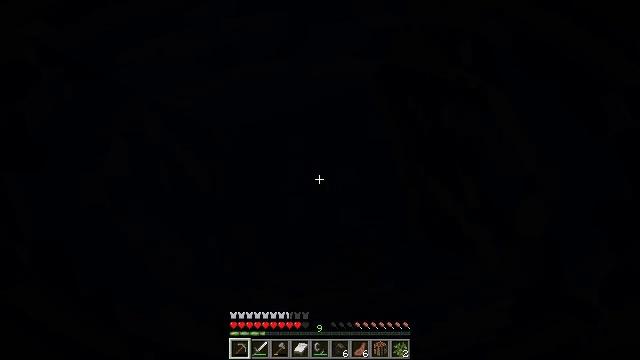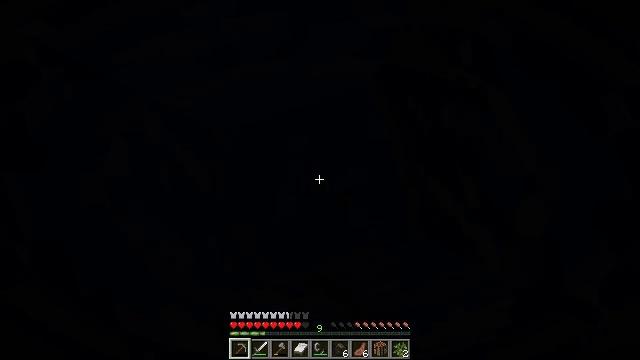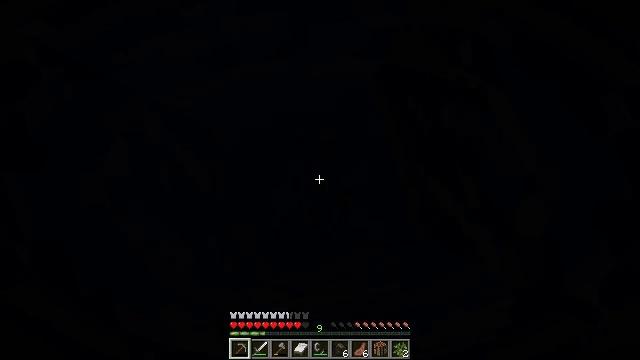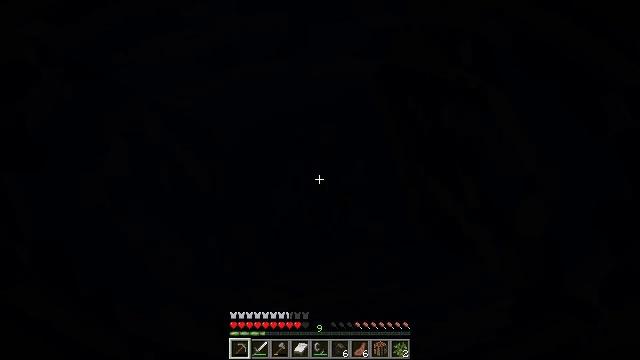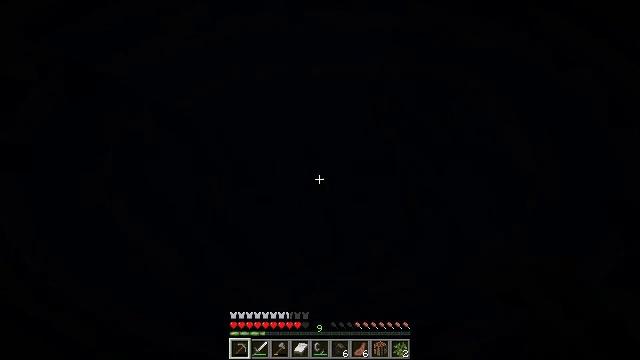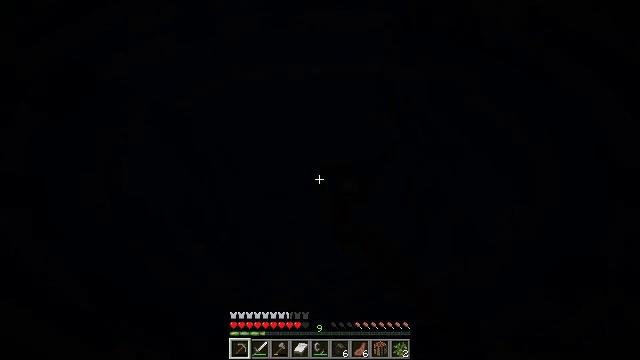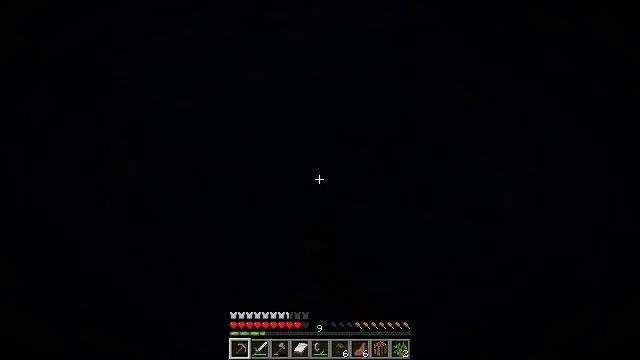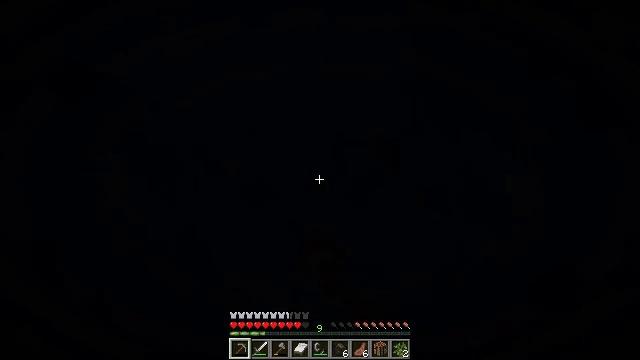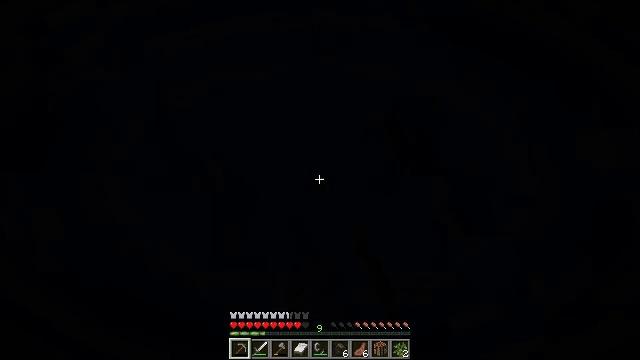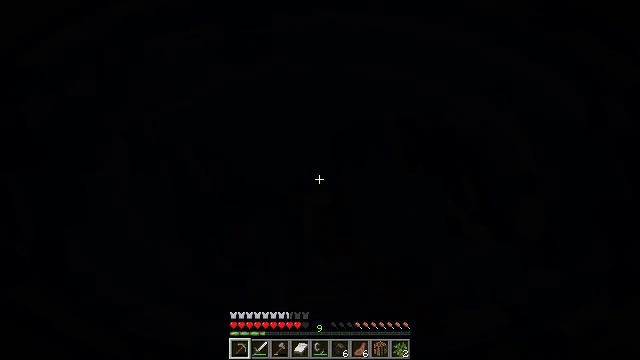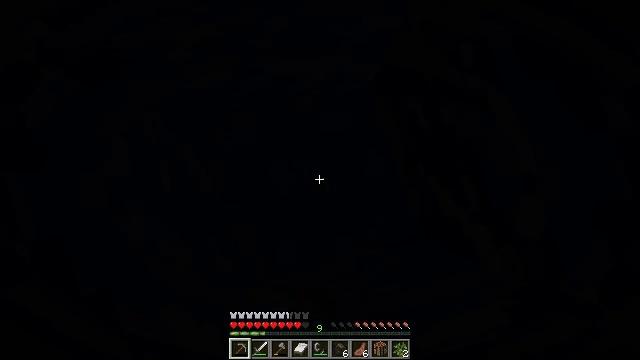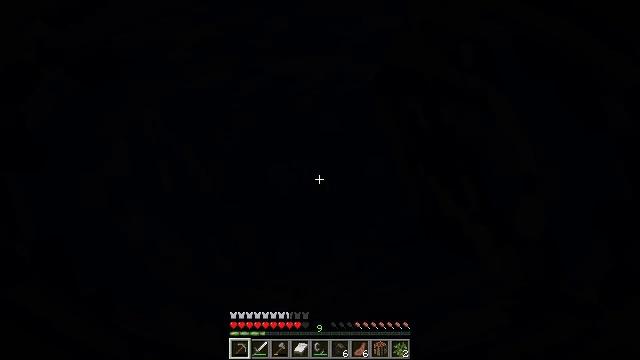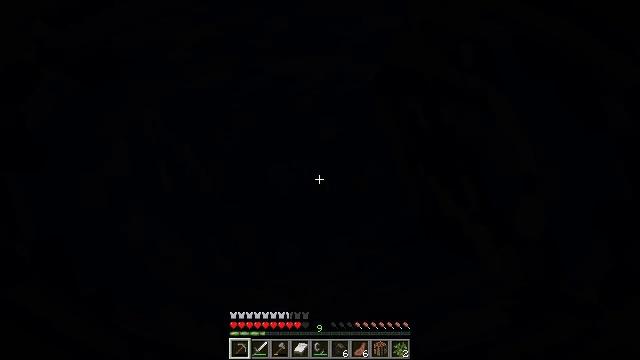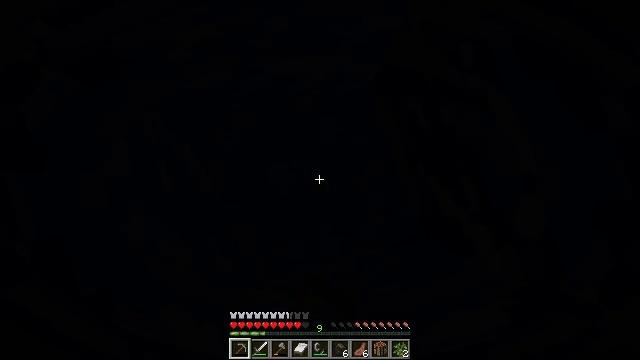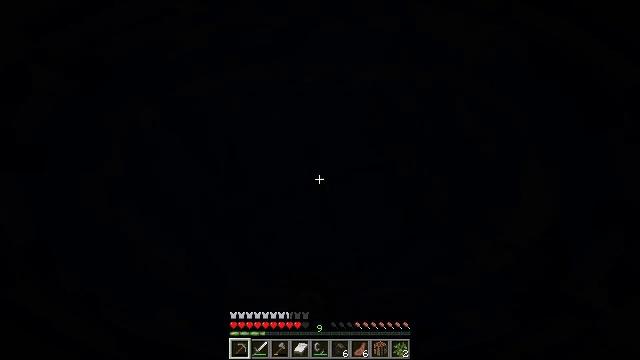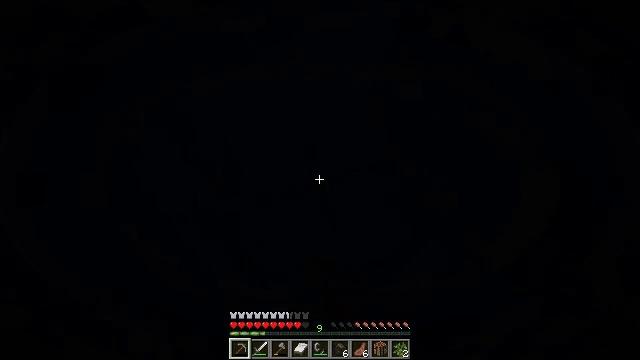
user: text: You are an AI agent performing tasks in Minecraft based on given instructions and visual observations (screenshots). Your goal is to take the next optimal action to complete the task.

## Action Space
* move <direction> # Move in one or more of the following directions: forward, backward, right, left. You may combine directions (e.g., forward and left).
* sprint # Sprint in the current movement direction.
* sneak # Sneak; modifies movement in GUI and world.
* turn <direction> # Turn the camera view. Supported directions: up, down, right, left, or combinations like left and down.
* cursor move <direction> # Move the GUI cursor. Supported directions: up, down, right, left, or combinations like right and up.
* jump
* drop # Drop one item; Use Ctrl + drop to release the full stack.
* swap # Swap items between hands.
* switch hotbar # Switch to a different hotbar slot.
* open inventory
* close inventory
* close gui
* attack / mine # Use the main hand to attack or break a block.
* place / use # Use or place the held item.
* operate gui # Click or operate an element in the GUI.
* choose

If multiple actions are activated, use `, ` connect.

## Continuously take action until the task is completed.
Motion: motion action
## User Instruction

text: Acquire packed ice by mining.
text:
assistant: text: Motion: attack / mine
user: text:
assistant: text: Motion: attack / mine
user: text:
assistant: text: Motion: attack / mine
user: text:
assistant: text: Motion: attack / mine
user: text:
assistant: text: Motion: attack / mine
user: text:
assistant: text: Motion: attack / mine
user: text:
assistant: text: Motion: attack / mine
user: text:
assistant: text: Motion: attack / mine
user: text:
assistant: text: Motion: attack / mine
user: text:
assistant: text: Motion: attack / mine
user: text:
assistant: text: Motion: attack / mine
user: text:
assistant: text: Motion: attack / mine
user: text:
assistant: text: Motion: attack / mine
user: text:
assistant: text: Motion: attack / mine
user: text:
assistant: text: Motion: attack / mine
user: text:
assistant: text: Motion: attack / mine
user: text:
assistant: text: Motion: attack / mine
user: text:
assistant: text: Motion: attack / mine
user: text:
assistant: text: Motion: attack / mine
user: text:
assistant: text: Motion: attack / mine
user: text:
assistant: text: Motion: attack / mine
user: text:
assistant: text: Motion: attack / mine
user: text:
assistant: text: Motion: attack / mine
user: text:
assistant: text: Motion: attack / mine
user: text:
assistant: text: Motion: attack / mine
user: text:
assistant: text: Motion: attack / mine
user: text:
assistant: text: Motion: attack / mine
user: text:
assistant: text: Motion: attack / mine
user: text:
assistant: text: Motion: attack / mine